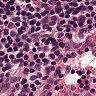
Metastatic tissue present: no